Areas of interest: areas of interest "Sport and cultural"
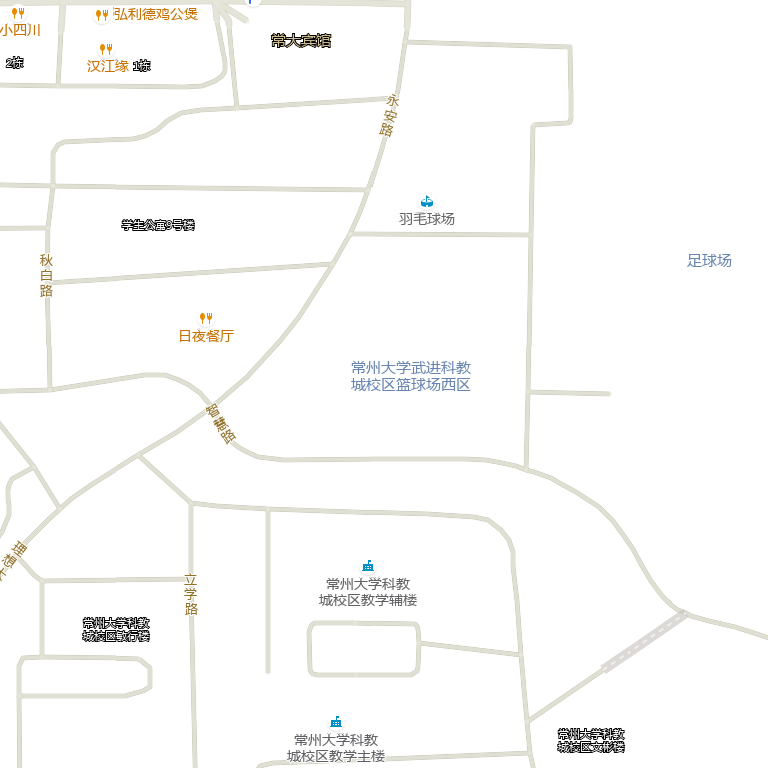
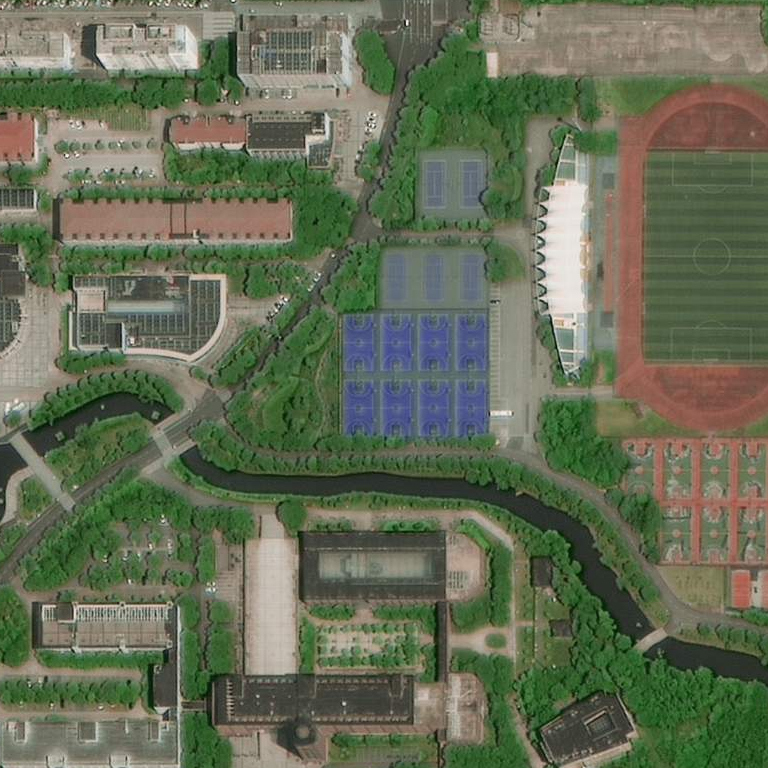